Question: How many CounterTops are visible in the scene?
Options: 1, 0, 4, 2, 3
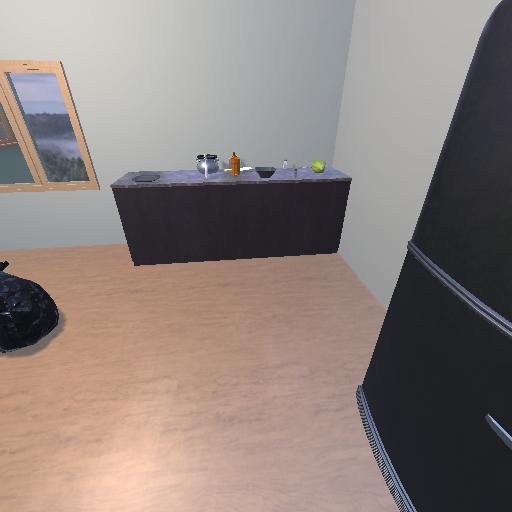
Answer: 1